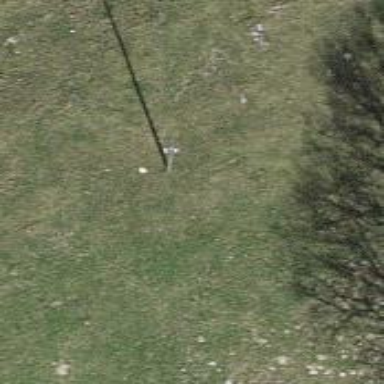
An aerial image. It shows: Power line is depicted.